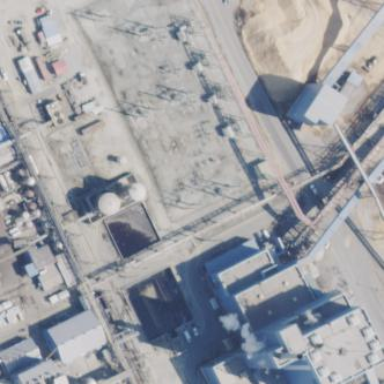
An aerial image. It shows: Industrial substation surrounded by fence.